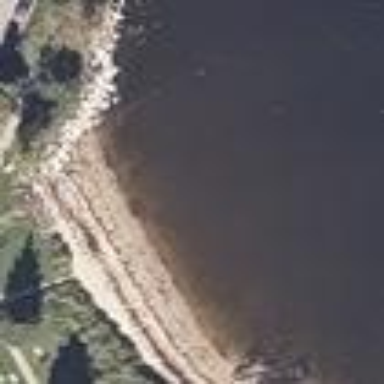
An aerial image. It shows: Sandy beach with natural surroundings.